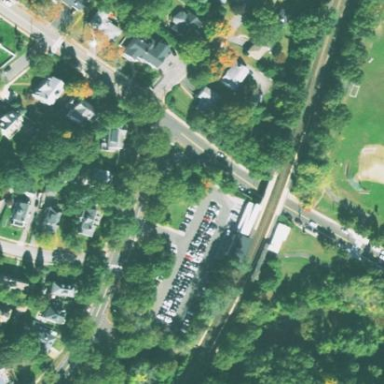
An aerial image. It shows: Parking area with park and ride facility.